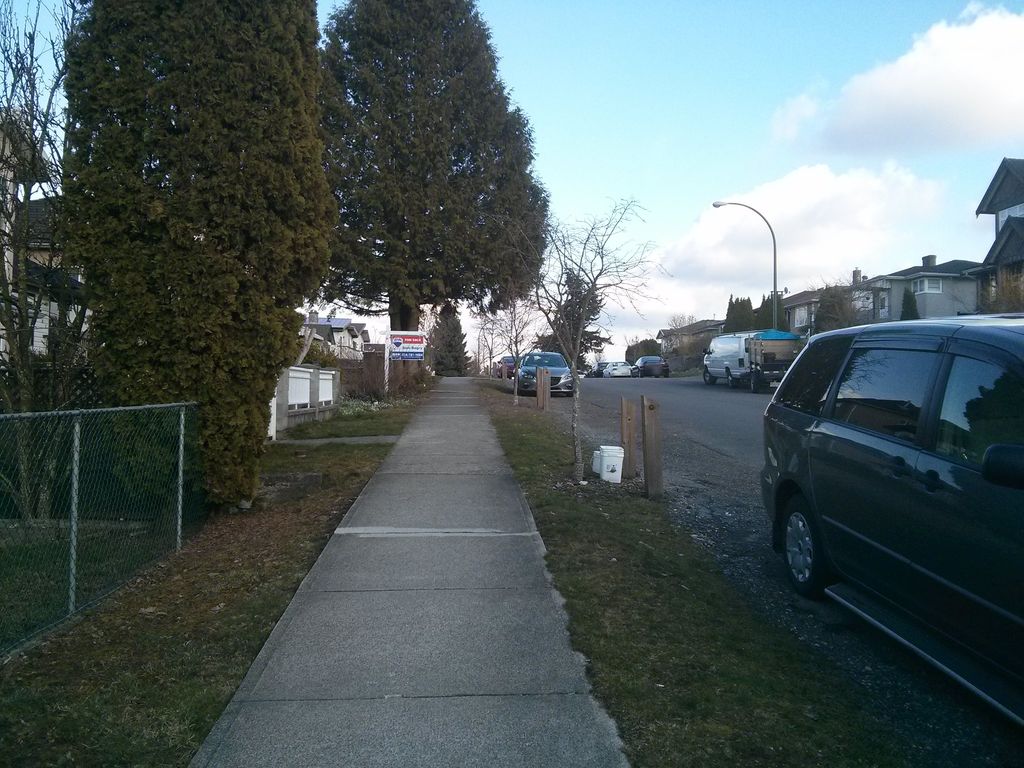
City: vancouver